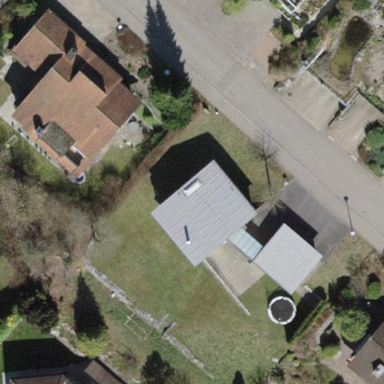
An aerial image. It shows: Building with flat roof.